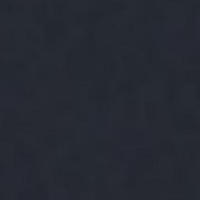
EUNIS habitat code: 14
Species observed at this site:
Larus michahellis